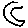
Label: moon